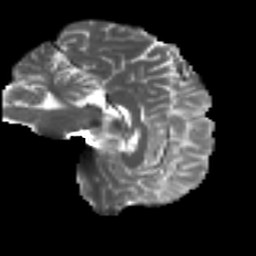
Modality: T2w
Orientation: sagittal
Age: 46
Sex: male
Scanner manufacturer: ge
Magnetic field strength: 3 T
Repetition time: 7.8 s
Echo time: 0.061 s